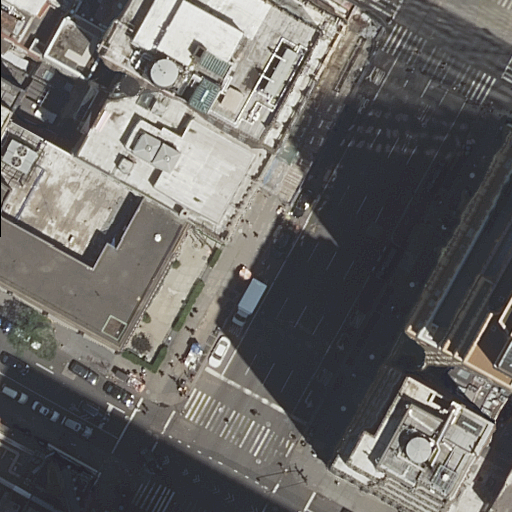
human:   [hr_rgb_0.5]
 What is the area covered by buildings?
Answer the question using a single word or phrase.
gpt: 3159m2

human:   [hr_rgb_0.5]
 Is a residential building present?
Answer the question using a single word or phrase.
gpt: yes

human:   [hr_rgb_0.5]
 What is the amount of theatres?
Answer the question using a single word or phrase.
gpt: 1

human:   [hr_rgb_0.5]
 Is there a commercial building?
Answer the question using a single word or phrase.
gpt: no

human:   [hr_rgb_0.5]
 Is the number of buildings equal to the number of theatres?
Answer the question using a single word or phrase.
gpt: no

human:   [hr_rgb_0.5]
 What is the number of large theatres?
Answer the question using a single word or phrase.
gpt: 0

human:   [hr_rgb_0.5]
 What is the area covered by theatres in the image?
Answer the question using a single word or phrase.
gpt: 114m2

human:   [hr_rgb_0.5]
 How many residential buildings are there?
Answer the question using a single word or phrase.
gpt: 11

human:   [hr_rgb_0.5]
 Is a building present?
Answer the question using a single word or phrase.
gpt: yes

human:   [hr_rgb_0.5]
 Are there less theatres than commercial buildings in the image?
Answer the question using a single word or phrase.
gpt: no

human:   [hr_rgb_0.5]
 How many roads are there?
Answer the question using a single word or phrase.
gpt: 17

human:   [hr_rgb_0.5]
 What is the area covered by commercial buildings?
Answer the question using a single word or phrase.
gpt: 0m2

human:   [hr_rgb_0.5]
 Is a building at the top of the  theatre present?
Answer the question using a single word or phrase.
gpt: no

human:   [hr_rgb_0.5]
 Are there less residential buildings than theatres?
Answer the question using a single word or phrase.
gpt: no

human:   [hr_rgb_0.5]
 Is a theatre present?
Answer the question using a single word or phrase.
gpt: yes

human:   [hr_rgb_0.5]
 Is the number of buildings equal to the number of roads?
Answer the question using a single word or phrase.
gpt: no

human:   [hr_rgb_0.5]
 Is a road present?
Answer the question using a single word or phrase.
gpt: yes

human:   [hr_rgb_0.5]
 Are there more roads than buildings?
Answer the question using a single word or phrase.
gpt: yes

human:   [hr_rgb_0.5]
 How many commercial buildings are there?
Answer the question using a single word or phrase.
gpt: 0

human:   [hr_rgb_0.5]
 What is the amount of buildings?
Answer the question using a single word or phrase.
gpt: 12

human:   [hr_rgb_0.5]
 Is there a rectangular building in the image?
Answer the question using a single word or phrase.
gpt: yes

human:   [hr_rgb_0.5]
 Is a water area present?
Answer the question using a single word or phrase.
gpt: no

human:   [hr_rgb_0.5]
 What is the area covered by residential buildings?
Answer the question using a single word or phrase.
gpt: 3044m2

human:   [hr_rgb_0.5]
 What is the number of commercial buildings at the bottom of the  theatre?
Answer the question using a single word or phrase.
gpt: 0

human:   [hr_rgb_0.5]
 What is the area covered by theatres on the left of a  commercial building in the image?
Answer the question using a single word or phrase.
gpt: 0m2

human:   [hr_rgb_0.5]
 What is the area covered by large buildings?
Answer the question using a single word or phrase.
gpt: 2418m2

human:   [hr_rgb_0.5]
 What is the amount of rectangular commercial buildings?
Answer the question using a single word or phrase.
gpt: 0

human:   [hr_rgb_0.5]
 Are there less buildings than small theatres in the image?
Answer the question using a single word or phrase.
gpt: no

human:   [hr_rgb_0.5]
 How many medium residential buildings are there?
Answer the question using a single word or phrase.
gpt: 3

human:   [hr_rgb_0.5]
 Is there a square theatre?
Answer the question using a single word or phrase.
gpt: no

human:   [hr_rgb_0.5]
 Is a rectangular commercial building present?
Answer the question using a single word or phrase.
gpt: no

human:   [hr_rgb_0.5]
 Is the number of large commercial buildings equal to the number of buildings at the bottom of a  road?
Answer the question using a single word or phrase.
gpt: no

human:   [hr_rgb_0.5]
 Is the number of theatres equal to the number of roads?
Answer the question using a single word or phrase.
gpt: no

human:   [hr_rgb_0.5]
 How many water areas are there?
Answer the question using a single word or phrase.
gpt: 0

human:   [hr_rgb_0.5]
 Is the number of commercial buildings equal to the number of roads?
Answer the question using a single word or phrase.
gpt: no

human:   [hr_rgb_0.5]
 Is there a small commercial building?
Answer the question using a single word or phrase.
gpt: no

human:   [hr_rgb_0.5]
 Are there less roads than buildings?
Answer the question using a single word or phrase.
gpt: no

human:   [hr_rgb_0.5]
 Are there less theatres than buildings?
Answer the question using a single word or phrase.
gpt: yes

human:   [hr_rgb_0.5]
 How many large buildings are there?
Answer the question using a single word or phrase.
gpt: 3

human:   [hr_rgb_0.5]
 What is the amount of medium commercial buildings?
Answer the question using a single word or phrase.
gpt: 0

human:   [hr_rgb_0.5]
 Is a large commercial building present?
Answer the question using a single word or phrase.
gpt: no

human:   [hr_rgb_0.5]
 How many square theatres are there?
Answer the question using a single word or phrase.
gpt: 0

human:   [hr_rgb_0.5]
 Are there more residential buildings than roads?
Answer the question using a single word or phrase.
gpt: no

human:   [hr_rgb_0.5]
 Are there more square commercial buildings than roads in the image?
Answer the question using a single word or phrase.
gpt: no

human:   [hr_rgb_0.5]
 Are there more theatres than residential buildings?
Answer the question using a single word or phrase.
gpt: no

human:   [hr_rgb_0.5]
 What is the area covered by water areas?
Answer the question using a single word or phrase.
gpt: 0m2

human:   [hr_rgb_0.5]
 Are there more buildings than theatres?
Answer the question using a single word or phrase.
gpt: yes

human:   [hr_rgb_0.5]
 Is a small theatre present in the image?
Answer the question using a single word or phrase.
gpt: no

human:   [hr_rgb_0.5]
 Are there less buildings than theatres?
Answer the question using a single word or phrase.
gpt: no

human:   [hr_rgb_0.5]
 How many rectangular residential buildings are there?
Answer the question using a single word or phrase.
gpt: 7

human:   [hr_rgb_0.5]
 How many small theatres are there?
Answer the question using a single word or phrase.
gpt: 0

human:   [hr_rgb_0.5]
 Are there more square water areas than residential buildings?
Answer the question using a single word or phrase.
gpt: no

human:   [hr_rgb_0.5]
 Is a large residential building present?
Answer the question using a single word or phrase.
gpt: yes

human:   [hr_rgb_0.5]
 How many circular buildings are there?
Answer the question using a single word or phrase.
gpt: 0

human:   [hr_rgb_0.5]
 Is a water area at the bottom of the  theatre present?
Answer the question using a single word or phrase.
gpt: no

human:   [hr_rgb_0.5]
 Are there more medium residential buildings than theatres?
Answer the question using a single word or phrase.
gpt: yes

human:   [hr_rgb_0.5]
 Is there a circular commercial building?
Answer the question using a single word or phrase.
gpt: no

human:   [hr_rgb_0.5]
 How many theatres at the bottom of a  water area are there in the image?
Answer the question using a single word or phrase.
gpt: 0

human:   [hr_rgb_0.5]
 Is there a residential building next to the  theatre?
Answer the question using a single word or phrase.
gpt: yes

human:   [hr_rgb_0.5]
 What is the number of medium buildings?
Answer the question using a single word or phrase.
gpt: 4

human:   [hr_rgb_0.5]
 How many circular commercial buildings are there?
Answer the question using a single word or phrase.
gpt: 0

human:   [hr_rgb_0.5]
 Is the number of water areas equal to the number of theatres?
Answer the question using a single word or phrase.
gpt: no

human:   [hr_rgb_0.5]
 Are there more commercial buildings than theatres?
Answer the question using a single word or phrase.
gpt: no

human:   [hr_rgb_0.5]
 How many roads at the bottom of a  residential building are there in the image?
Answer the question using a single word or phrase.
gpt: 10